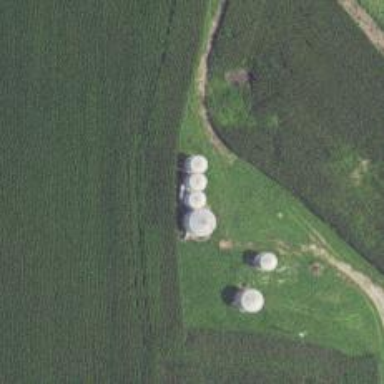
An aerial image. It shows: Silo.